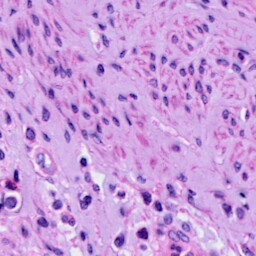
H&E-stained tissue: Cervix